Field crop: maize
Growth stage: 2
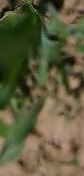
Species: maize